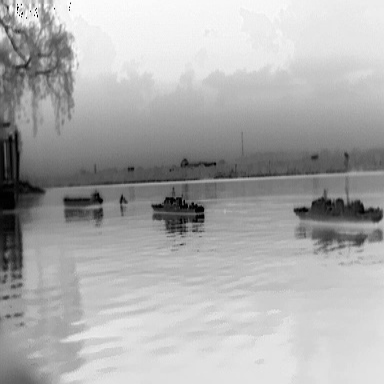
There are two warships in the infrared image.